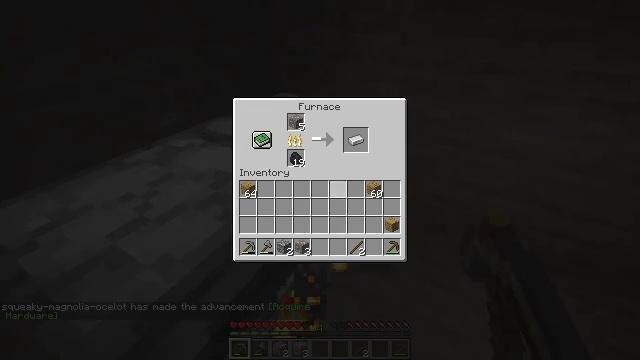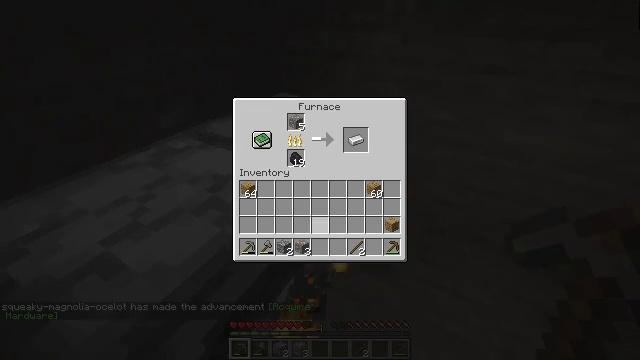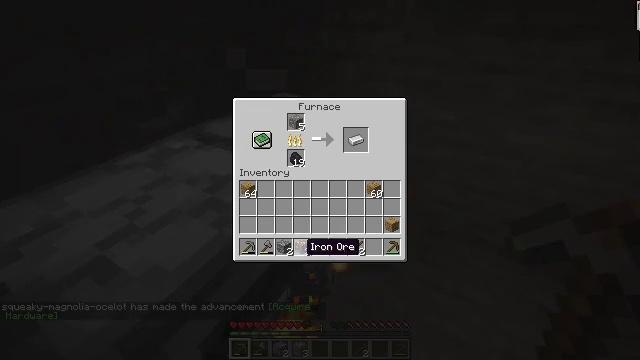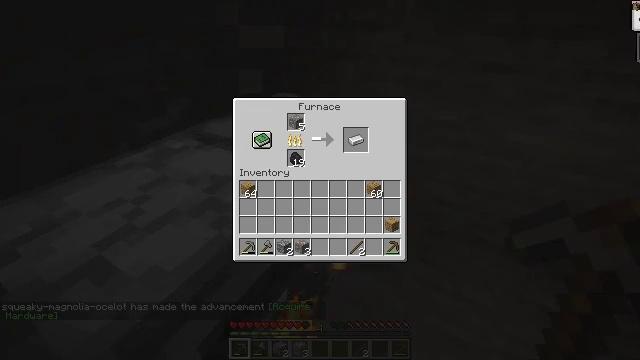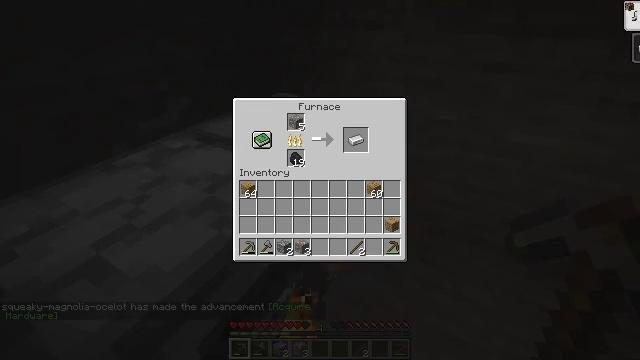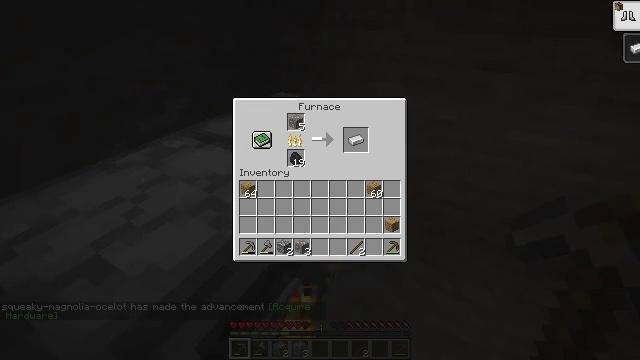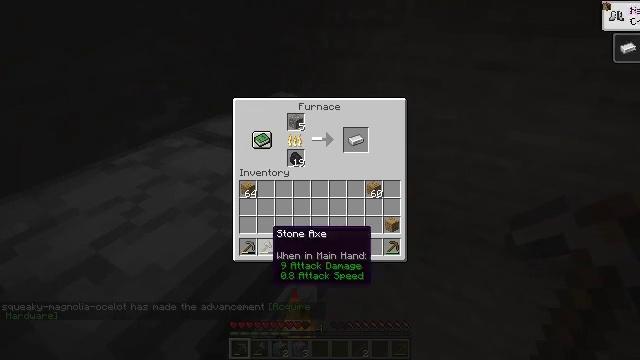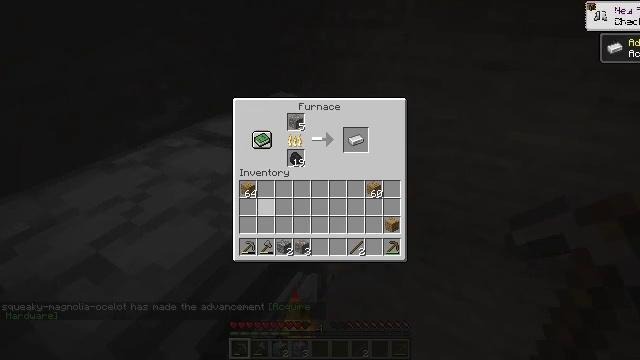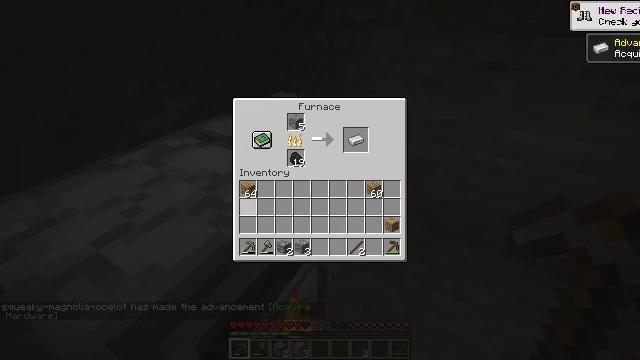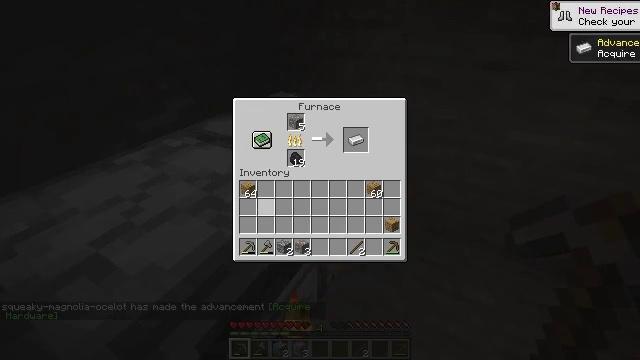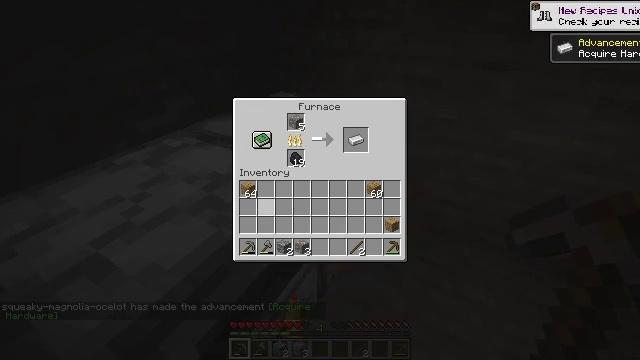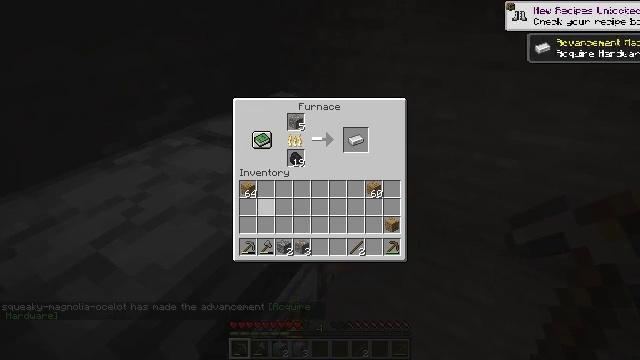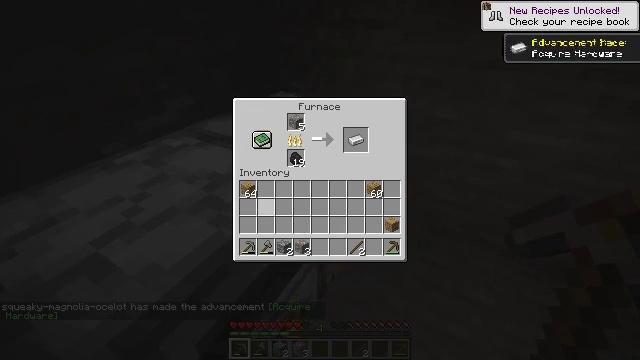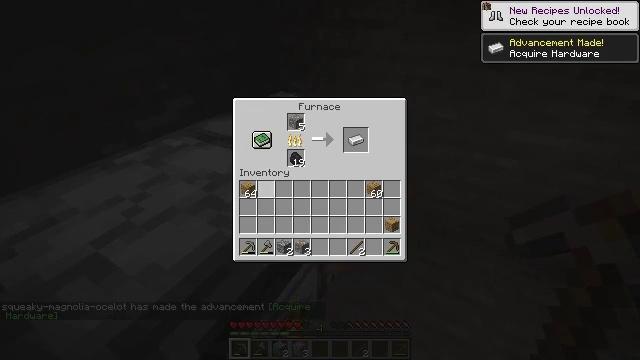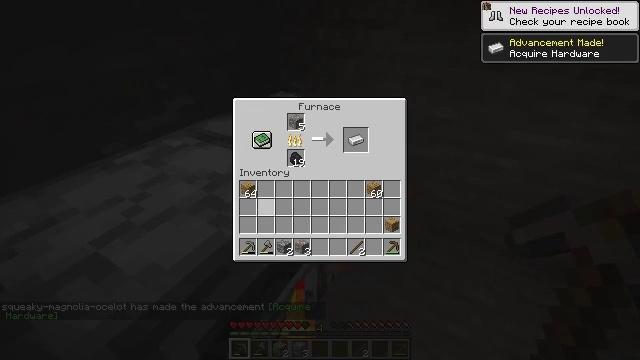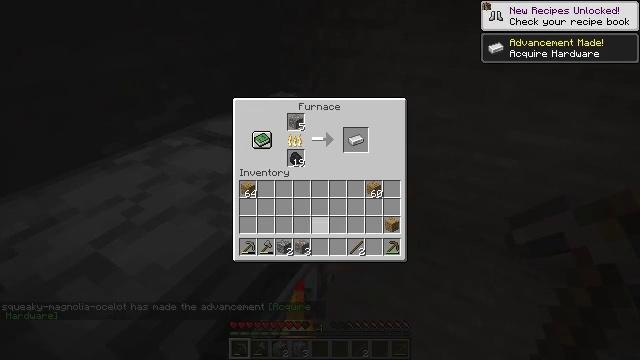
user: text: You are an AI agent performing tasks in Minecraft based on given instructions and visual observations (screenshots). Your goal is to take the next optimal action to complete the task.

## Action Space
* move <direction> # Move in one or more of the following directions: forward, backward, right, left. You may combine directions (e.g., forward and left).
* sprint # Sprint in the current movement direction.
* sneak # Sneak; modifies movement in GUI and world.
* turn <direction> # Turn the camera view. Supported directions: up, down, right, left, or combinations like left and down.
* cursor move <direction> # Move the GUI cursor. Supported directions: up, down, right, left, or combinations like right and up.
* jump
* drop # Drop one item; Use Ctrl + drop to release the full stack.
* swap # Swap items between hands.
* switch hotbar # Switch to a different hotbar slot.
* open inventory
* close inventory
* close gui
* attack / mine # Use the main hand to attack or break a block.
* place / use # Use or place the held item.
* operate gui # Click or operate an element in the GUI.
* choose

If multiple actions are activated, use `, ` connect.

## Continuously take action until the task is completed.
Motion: motion action
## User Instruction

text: craft item air
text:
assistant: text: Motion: sneak, cursor move down
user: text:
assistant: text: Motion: sneak, cursor move left and down
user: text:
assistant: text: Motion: sneak, cursor move left and down
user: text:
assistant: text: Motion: sneak
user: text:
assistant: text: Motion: sneak, cursor move left
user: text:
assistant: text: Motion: sneak, cursor move left and up
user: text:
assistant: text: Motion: sneak, cursor move left and up
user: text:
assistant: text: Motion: sneak, cursor move up
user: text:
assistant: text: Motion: sneak
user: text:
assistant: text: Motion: sneak, cursor move right
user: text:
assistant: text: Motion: sneak
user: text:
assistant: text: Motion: sneak
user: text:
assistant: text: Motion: sneak, cursor move left
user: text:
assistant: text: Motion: sneak, cursor move right
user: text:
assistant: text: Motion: sneak, cursor move right and down
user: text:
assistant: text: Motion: sneak, cursor move down
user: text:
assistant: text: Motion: sneak
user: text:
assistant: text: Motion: sneak
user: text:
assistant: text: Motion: sneak
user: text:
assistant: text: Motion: sneak
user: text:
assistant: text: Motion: sneak
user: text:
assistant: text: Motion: sneak
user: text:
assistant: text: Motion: sneak, operate gui
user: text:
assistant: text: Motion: sneak, operate gui
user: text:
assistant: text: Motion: sneak
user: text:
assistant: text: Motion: sneak
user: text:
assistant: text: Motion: no_op
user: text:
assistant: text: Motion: turn left, close gui
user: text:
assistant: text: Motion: no_op
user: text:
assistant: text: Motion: turn right and down